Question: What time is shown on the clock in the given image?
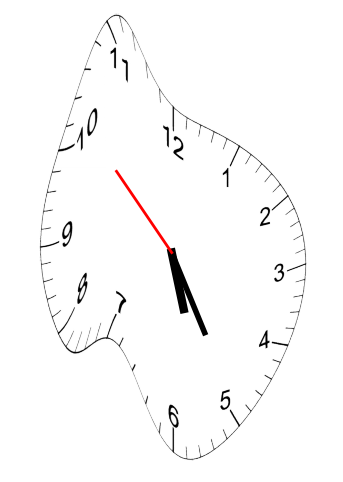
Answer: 05:24:52